Question: I am working on a small project in c++ and packing it into GUI. The reference source code is <URL>
I want to prompt a dialog window when choose "menu"-"edit"-"parameter setting". I have already draw a dialog like this

When click "parameter setting"
'''
private void menuItem7_Click(object sender, EventArgs e)
{
if (drawArea.GraphicsList.ShowFormParameter(this))
{
drawArea.SetDirty();
drawArea.Refresh();
}
}
public bool ShowFormParameter(IWin32Window parent)
{
return true;
}
'''
But it does not work, the dialog doesn't show when clicking. How can I realize that?
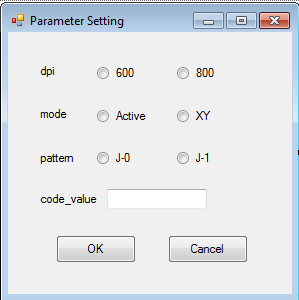
Answer: None of the code you've posted actually shows a dialog. You use the <URL> member function to do that, but you're not calling that function.
Out of context, I don't really know what the purpose of the 'ShowFormParameter' function is. I suppose it's an attempt to modularize the code by placing the code to display the parameters dialog in a single function.
At any rate, you need to write code inside this function to actually show the dialog you created:
'''
public bool ShowFormParameter(IWin32Window parent)
{
// This creates (and automatically disposes of) a new instance of your dialog.
// NOTE: ParameterDialog should be the name of your form class.
using (ParameterDialog dlg = new ParameterDialog())
{
// Call the ShowDialog member function to display the dialog.
if (dlg.ShowDialog(parent) == DialogResult.OK)
{
// If the user clicked OK when closing the dialog, we want to
// save its settings and update the display.
//
// You need to write code here to save the settings.
// It appears the caller (menuItem7_Click) is updating the display.
...
return true;
}
}
return false; // the user canceled the dialog, so don't save anything
}
'''